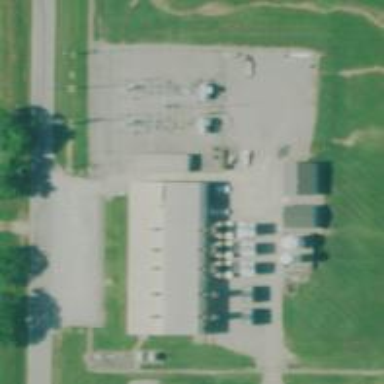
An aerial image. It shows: Gas-powered generator.